Interaction volume radius: 10 \u00c5
Interaction volume height: 20 \u00c5
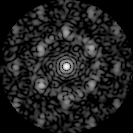
Disorder parameter: 0.611